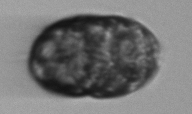
Label: Margalefidinium